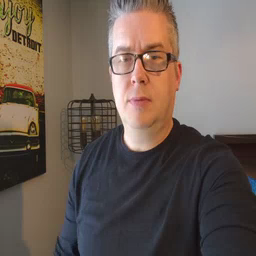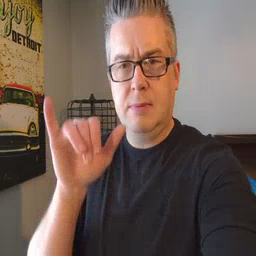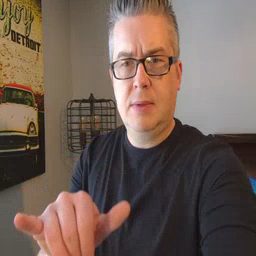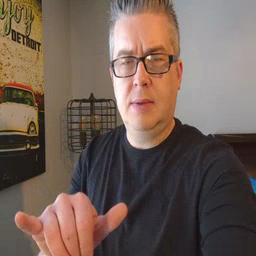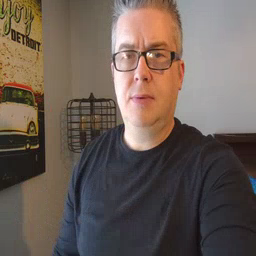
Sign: stay